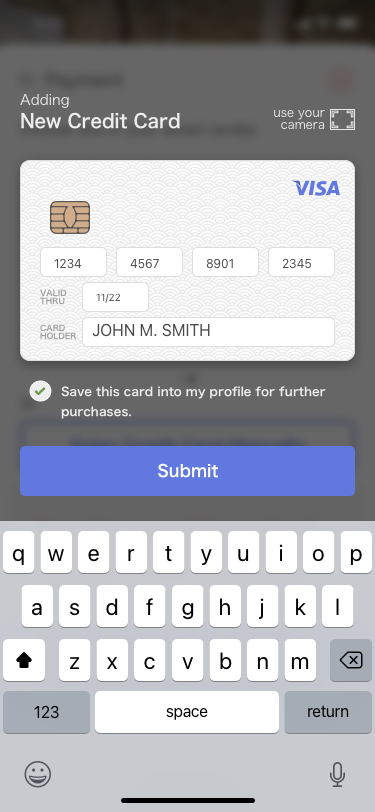
Text in this UI design:
x5
1,441.7 AED
Total
Please choose one of the saved cards or enter the informations manually
Enter Credit Card Manually
Or
Add a new credit card
tap here to
1234
JOHN M. SMITH
11/22
VALID THRU
5678
9123
4567
Choose one of your saved card(s)
Payment
New Credit Card
Adding
11/22
VALID THRU
JOHN M. SMITH
CARD
HOLDER
2345
8901
4567
1234
Save this card into my profile for further purchases.
use your
camera